【题型】填空题　【知识点】平面几何　【难度】easy
如图，在平行四边形 $ABCD$ 中，对角线 $AC$ 和 $BD$ 相交于点 $O$，设 $\overrightarrow{OD} = \vec{a}$，$\overrightarrow{CO} = \vec{b}$，用含有 $\vec{a}$、$\vec{b}$ 的式子表示 $\overrightarrow{BC} =$ \underline{$\vec{a} - \vec{b}$}。（用含有$\vec{a}$ 、$\vec{b}$的式子表示）．

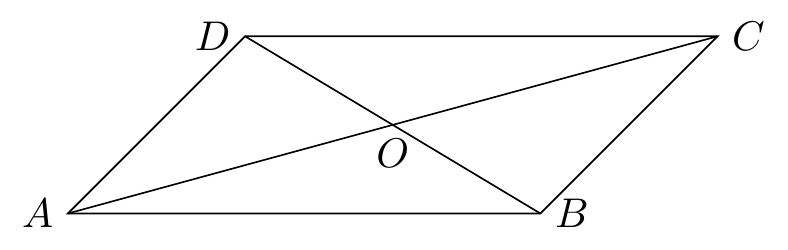
【解答】
解：在平行四边形 $ABCD$ 中，$AO = CO$，$AD \parallel BC$，

$\because \overrightarrow{CO} = \vec{b}$，

$\therefore \overrightarrow{OA} = \vec{b}$，

$\because \overrightarrow{OD} = \vec{a}$，

$\therefore \overrightarrow{AD} = \overrightarrow{OD} - \overrightarrow{OA} = \vec{a} - \vec{b}$，

$\because \overrightarrow{BC} = \overrightarrow{AD} = \vec{a} - \vec{b}$。

故答案为：$\vec{a} - \vec{b}$。